Question: I want to inject a JavaScript snippet in the Firebug Command Editor while opening a new tab and execute it.
Here is the explanation.

Now the real issue begins.
When a page is opened I want a snippet to appear in the Command Editor. So I only have to click on . If possible, if clicking can be automatized then it would be great.
The purpose is automatize the process of accepting all the requests, which I currently have to do manually.
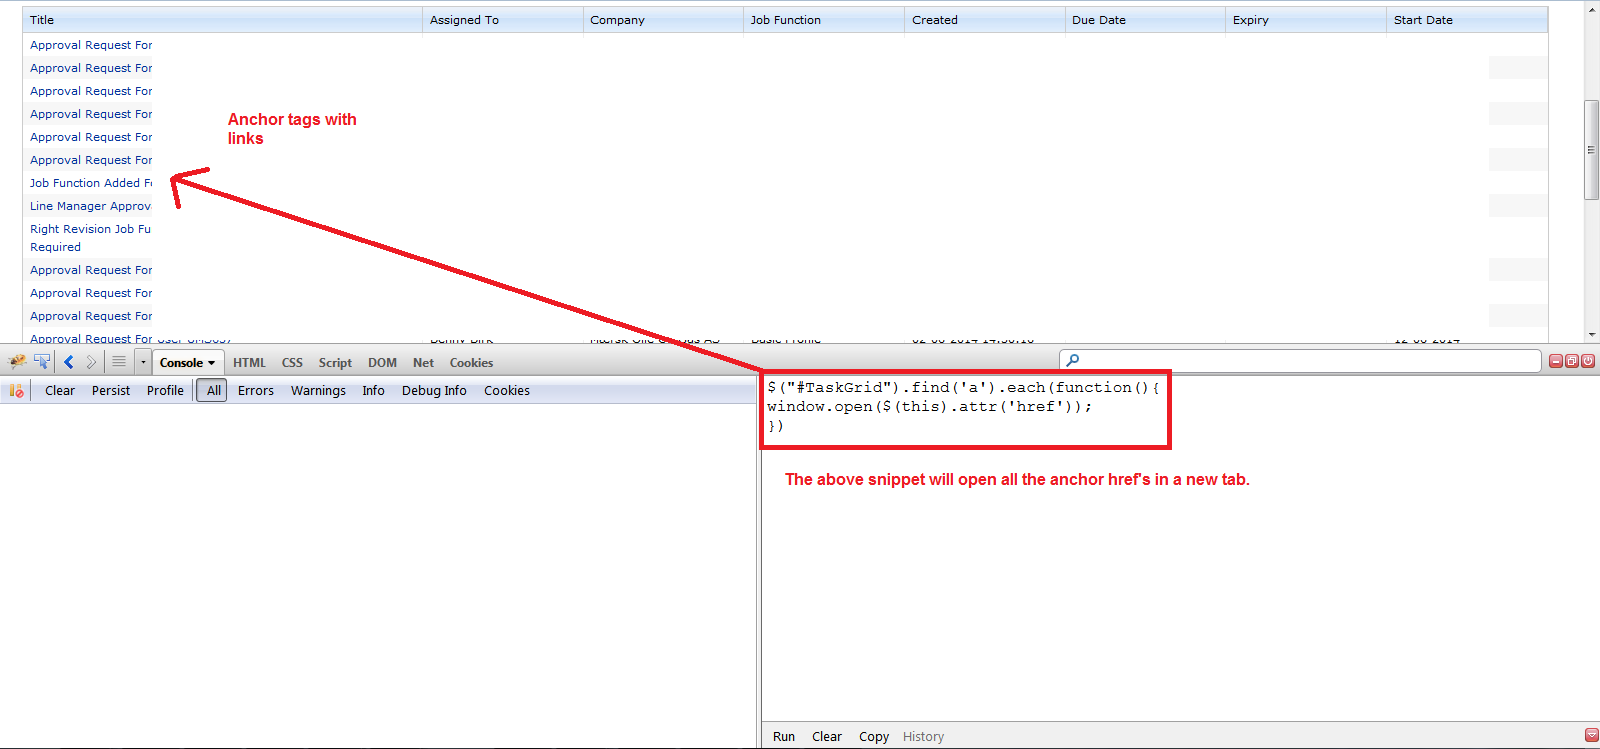
Answer: Firebug allows to include and execute external JavaScript files via its <URL>. This command also allows you to provide an alias for the script, so you can use that one instead of the script's URL.
The syntax of the command for including the script (and storing an alias for it) looks like this:
'''
include(url[, alias])
'''
where 'url' is the URL string of the script you want to include and 'alias' the optional alias string for the URL.
If you stored an alias for it, you can then call it like this:
'''
include(alias)
'''
If you want to see a list of all aliases, you can call the command without parameters:
'''
include()
'''
And to remove an alias you have to call the command like this:
'''
include(null, alias)
'''
Firebug (up to 2.0) doesn't provide storing arbitrary snippets entered into its <URL>.
Also automatic execution of JavaScript on page load isn't implemented yet. This is requested in <URL>.